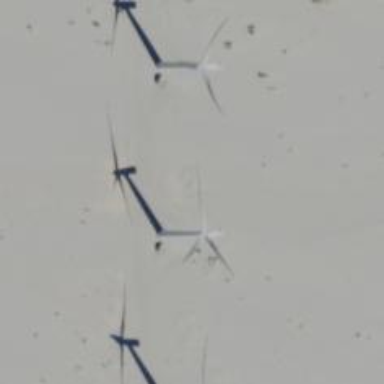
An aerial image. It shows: Wind turbine generator that utilizes wind as its source for generating electricity. It is of the horizontal axis type.